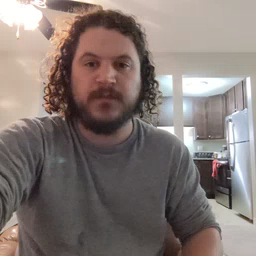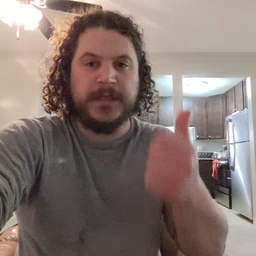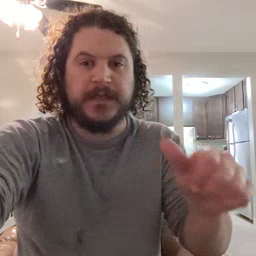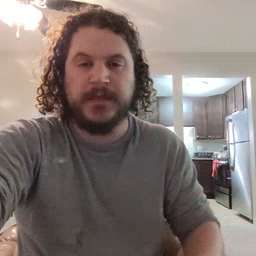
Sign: any